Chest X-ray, AP view. Patient: 62 years old, sex F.
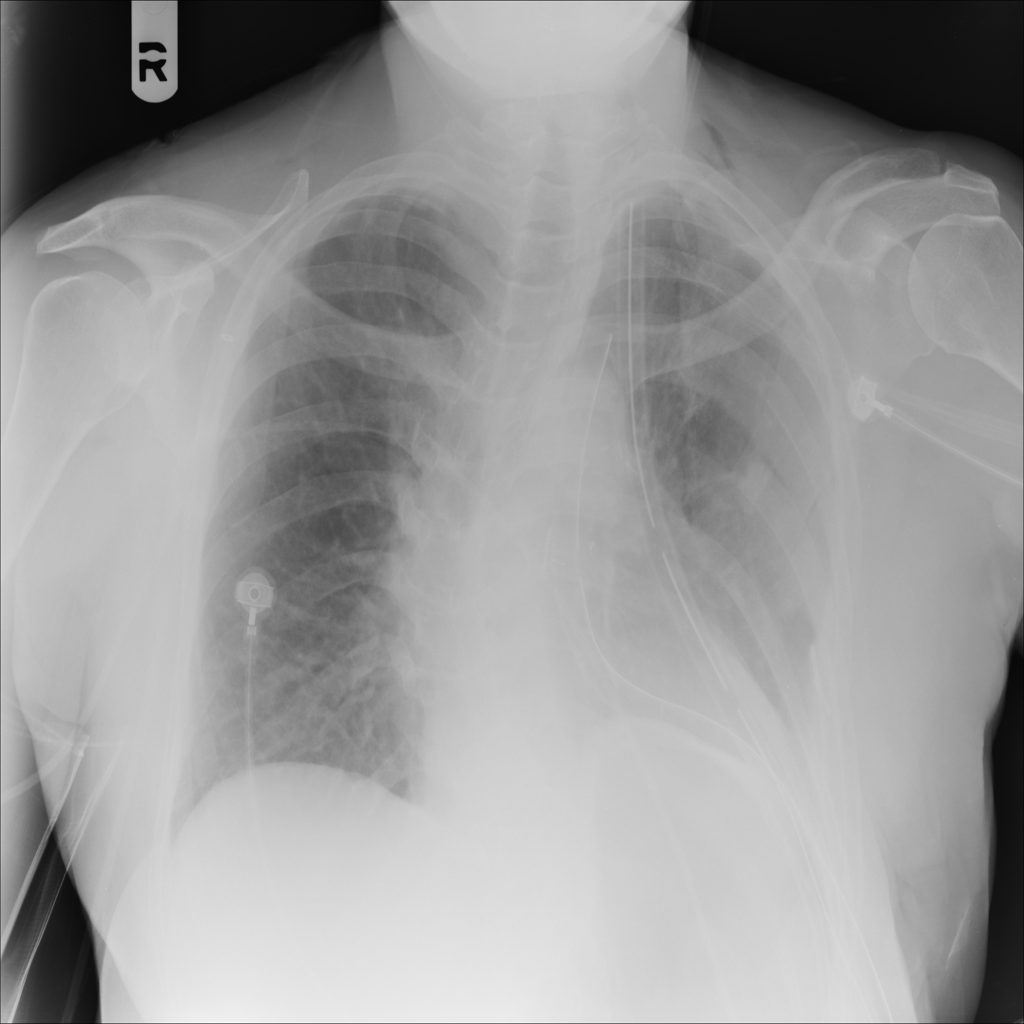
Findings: Emphysema